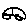
Label: car